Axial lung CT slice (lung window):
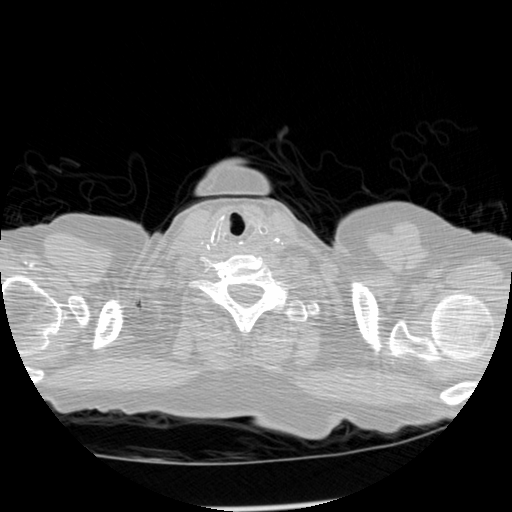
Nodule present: no